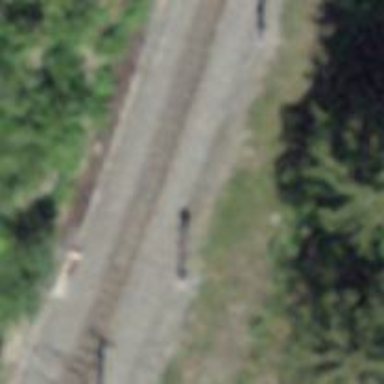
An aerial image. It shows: Railway signal.